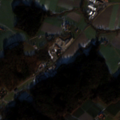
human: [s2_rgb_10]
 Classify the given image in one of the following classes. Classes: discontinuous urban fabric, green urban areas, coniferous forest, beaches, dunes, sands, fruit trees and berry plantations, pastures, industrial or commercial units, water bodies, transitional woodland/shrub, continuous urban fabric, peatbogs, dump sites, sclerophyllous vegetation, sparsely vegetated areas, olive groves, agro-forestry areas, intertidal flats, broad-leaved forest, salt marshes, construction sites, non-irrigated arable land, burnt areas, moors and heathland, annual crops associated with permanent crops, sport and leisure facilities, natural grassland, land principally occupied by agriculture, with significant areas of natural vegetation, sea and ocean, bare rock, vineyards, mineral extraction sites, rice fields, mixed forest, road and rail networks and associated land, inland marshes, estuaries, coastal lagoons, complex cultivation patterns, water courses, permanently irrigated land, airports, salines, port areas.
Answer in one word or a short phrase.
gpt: discontinuous urban fabric, pastures, complex cultivation patterns, mixed forest